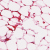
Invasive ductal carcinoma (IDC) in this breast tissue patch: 0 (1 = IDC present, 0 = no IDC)